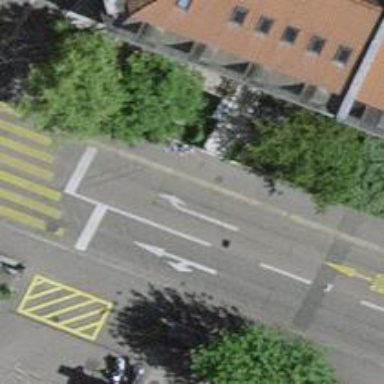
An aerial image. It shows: Secondary road with asphalt surface. There are sidewalks on both sides and cycleway sharing the busway on the right side.